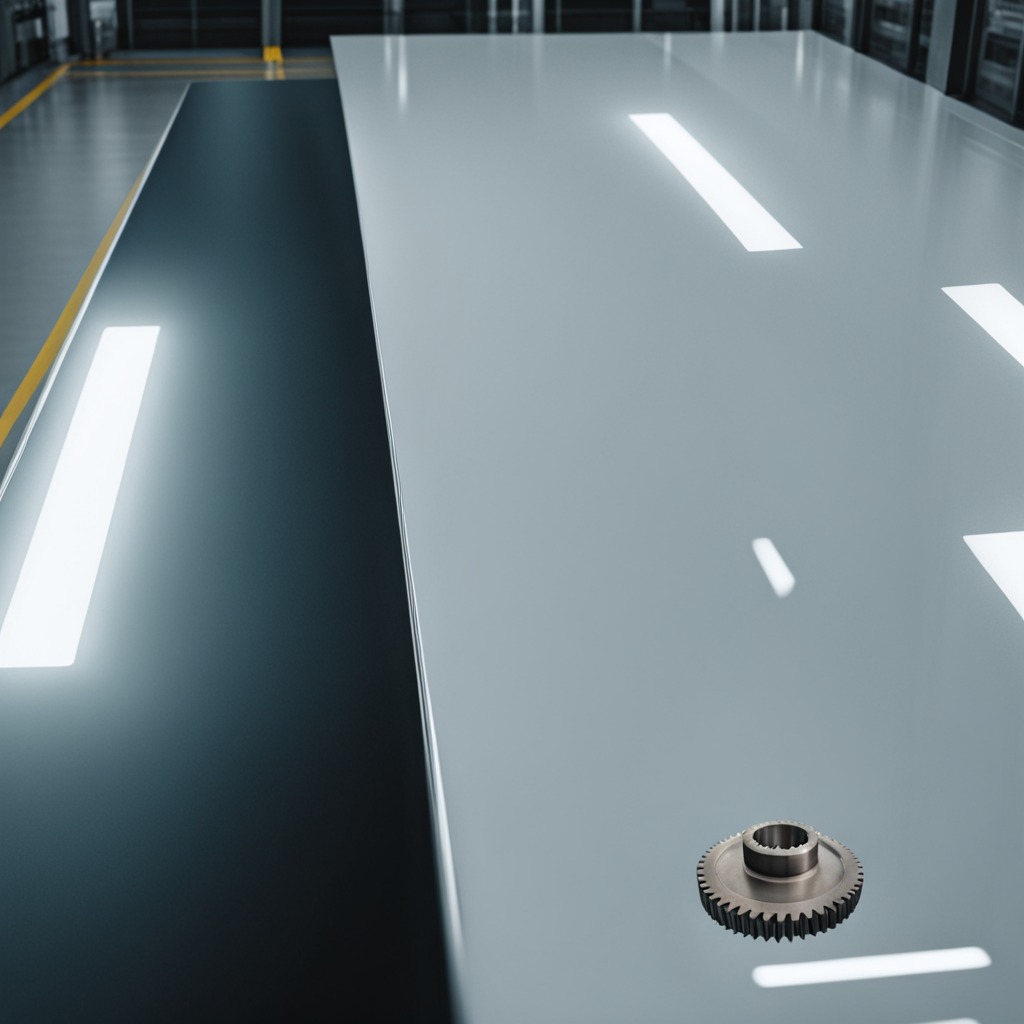
A steel gear with teeth is lying on the table.